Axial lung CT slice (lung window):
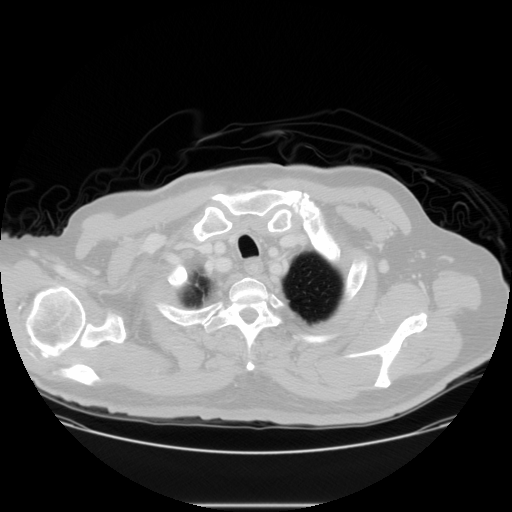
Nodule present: no